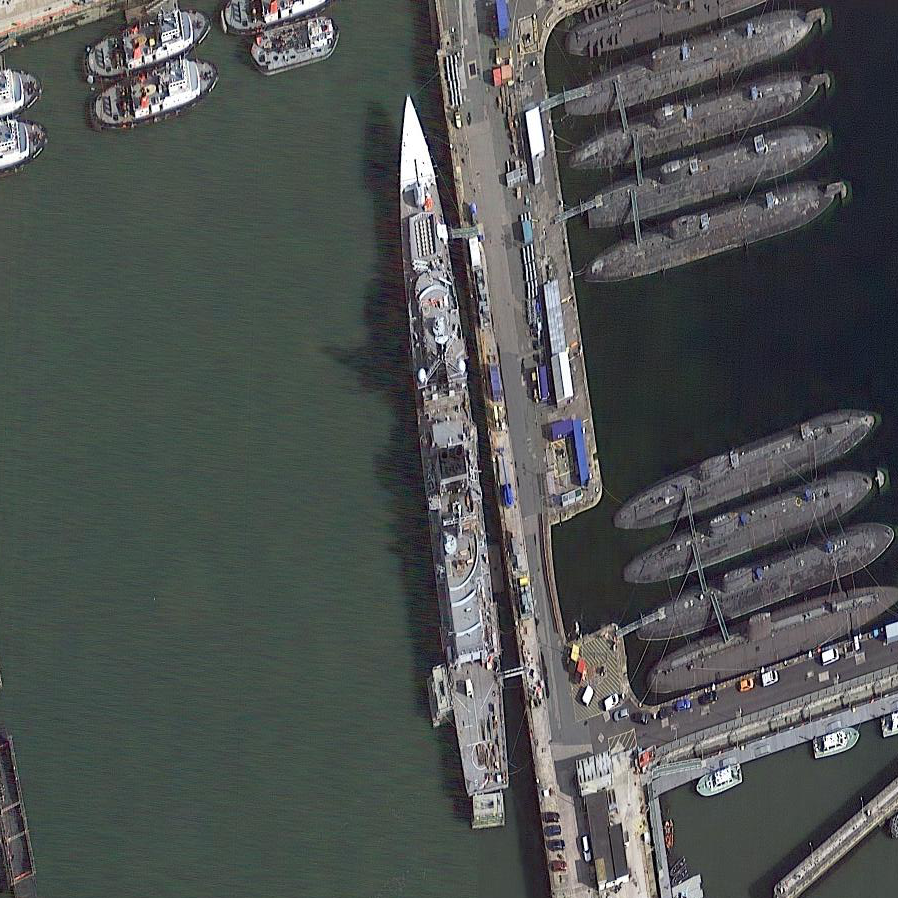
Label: destroyer